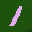
Label: 1